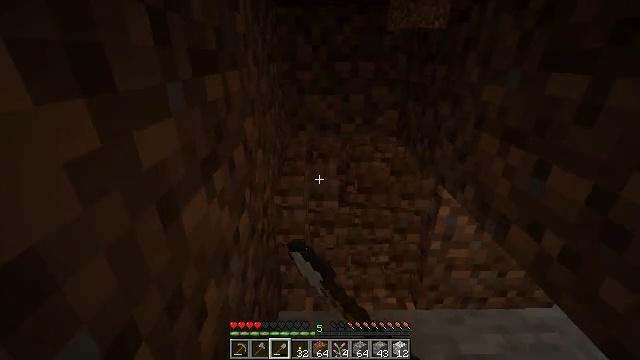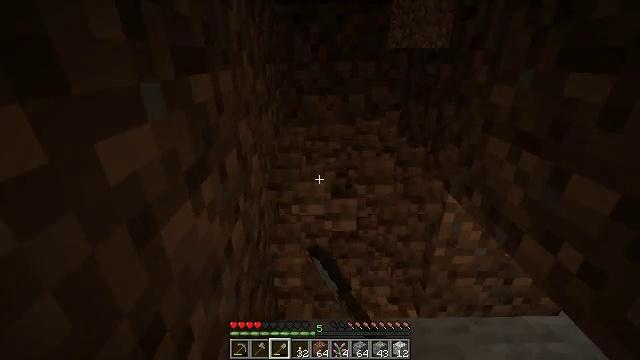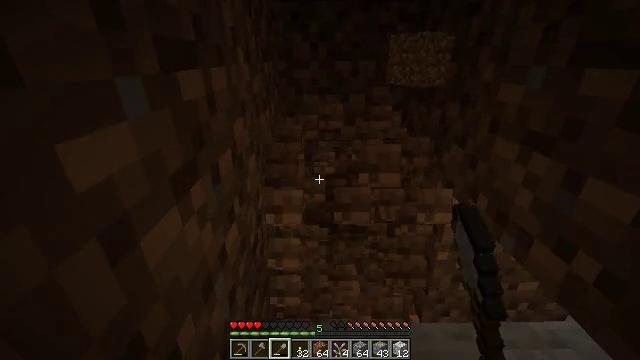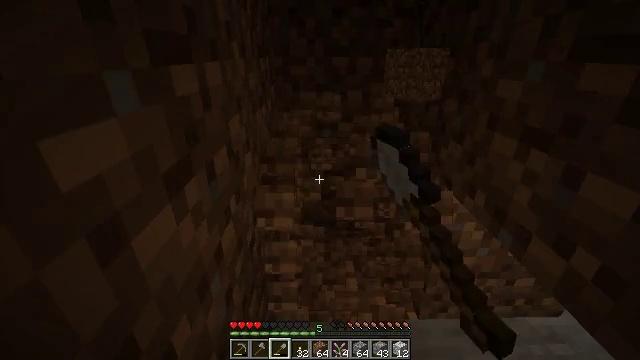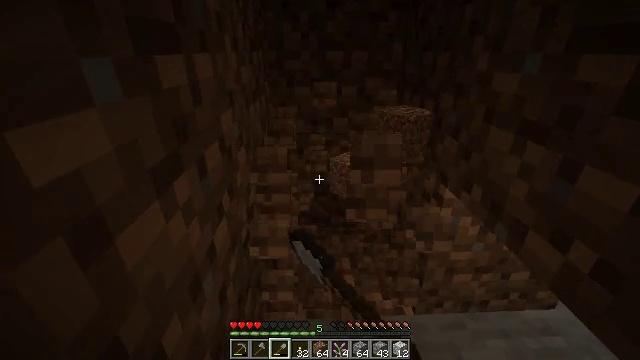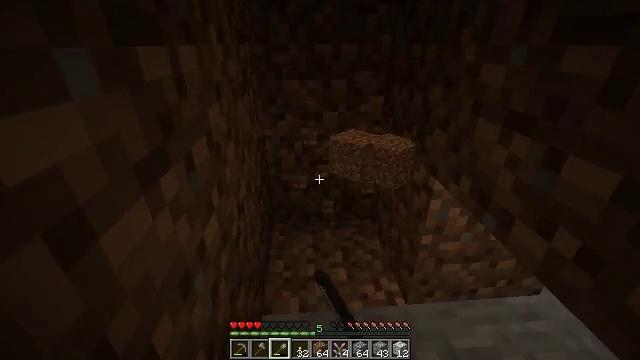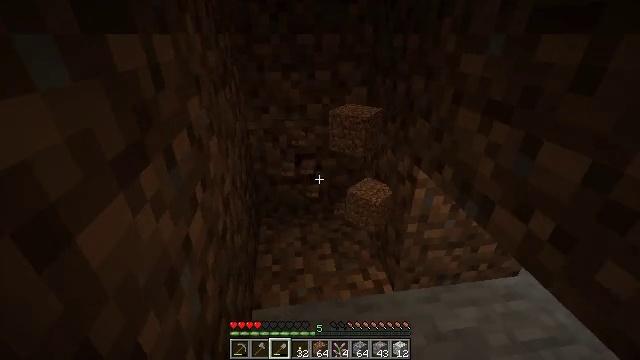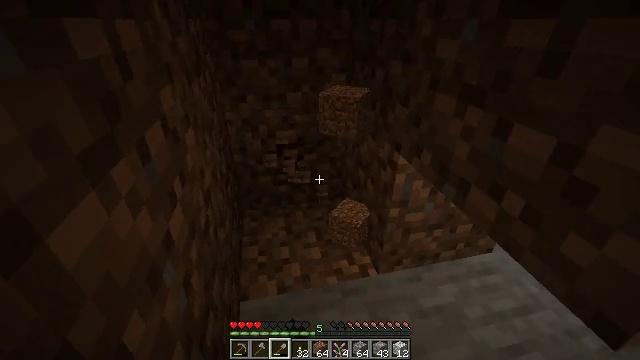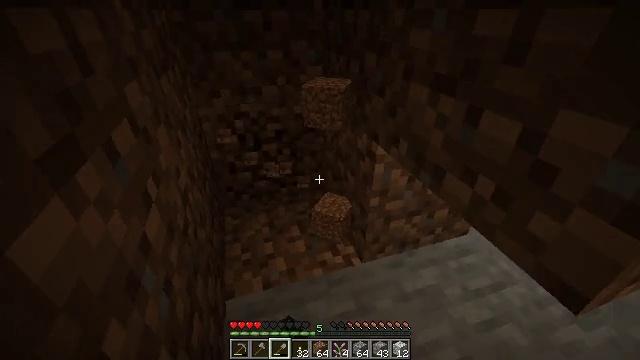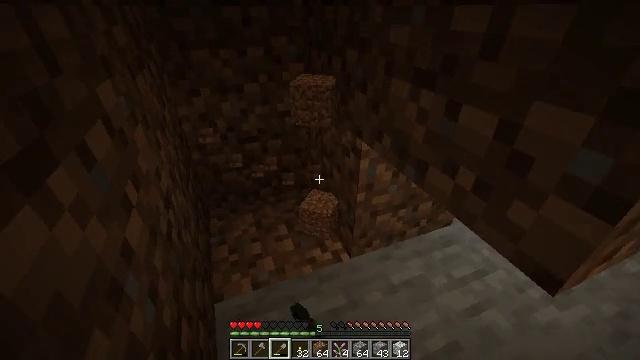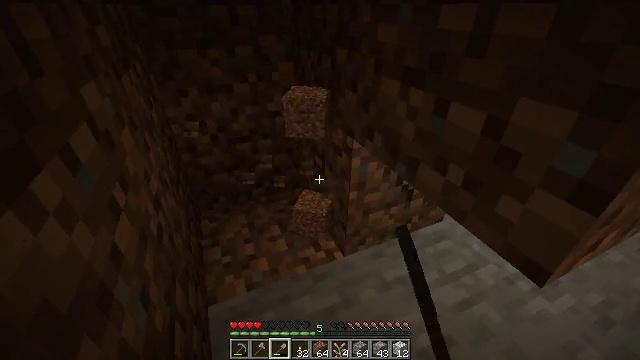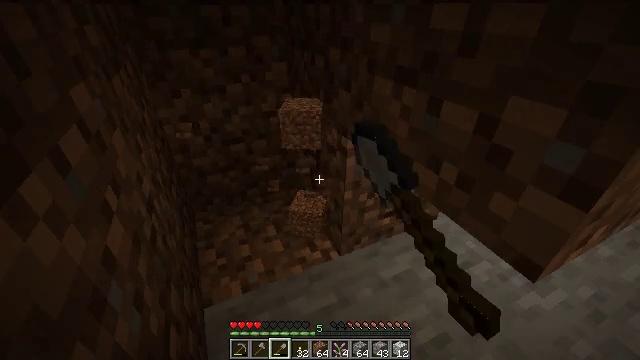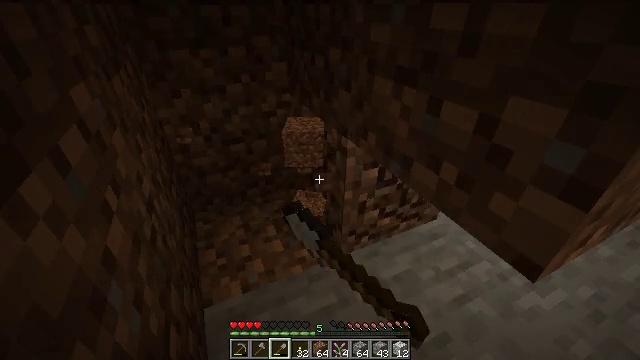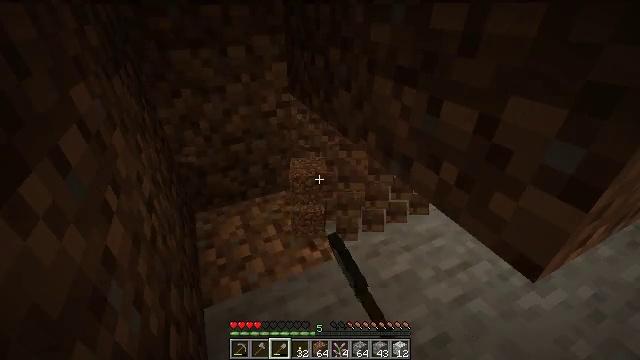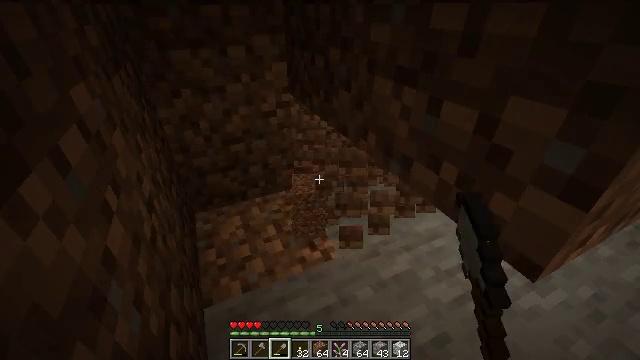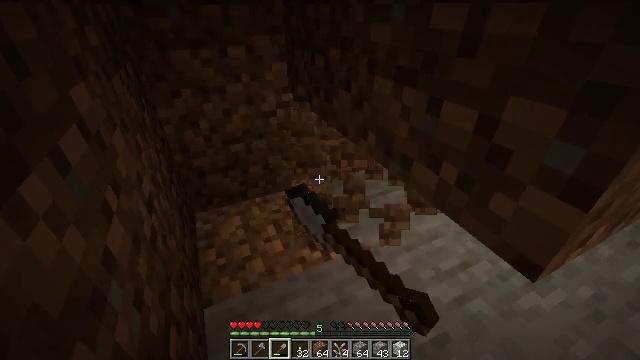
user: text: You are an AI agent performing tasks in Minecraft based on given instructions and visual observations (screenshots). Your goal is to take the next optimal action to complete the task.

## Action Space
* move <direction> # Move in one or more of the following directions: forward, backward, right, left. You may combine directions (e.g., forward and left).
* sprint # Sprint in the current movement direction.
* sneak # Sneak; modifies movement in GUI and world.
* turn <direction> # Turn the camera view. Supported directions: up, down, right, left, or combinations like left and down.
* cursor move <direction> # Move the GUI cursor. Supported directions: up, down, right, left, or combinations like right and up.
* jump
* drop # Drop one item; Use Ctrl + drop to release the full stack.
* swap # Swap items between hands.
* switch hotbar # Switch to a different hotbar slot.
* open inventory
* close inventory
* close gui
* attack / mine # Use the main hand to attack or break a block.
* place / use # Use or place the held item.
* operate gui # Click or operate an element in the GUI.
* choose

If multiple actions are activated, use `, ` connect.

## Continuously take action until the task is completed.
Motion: motion action
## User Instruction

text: Collect dirt by holding left button.
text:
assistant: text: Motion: attack / mine
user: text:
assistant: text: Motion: attack / mine
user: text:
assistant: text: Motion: attack / mine
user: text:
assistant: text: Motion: turn right, attack / mine
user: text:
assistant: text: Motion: turn right and down, attack / mine
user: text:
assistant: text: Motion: turn right and down, attack / mine
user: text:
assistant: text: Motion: turn right and down, attack / mine
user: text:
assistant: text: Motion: turn right and down, attack / mine
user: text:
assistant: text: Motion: turn right, attack / mine
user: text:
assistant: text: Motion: turn right, attack / mine
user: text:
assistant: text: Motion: turn right, attack / mine
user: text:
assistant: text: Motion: attack / mine
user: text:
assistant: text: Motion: attack / mine
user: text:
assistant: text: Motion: attack / mine
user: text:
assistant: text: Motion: attack / mine
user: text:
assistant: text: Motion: turn up, attack / mine
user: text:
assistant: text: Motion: turn up, attack / mine
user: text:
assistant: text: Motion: turn right and up, attack / mine
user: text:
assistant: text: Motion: turn up, attack / mine
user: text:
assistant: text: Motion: turn up, attack / mine
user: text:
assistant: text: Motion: attack / mine
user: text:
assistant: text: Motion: attack / mine
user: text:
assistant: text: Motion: attack / mine
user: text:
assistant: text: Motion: attack / mine
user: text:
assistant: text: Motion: attack / mine
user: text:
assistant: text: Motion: attack / mine
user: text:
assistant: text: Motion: move forward, turn left, attack / mine
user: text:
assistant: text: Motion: move forward, turn left, attack / mine
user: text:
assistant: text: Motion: move forward, turn left, attack / mine
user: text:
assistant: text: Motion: attack / mine